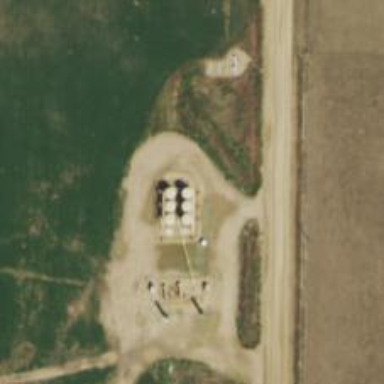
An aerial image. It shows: Storage tank with man-made structure.